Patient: sex M, age 60
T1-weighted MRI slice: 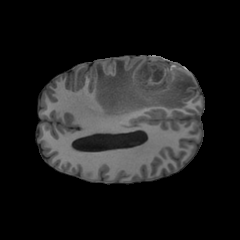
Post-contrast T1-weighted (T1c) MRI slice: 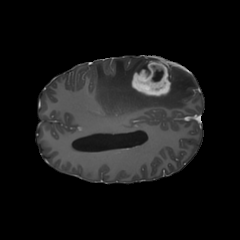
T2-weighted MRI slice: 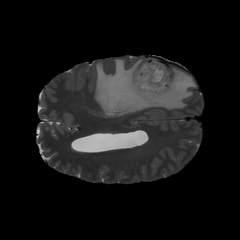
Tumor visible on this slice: yes
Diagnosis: Glioblastoma, IDH-wildtype
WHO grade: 4